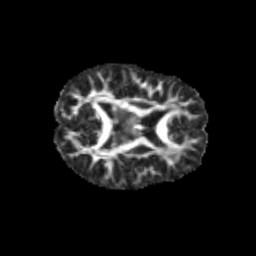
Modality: FA
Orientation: axial
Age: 11
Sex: female
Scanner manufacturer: siemens
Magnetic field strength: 3 T
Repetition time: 3.8 s
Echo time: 0.07 s